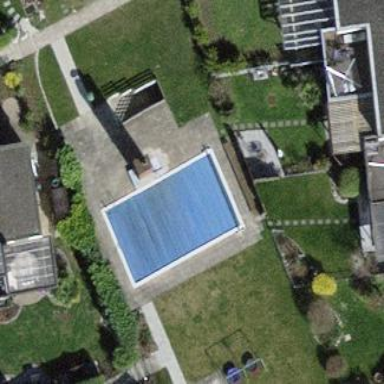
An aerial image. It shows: Swimming pool located in leisure land.